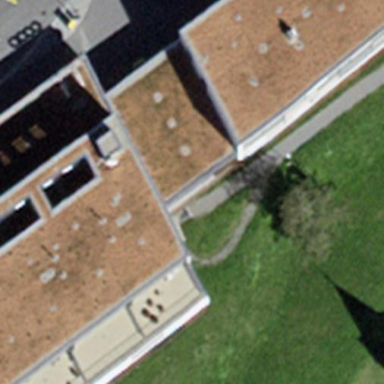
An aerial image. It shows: Flat roof on top of building.